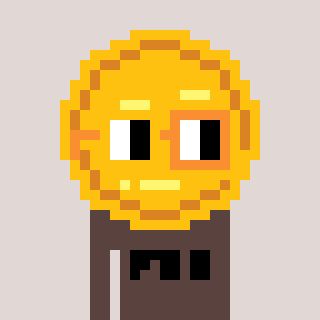
a pixel art character with square yellow and orange glasses, a medal-shaped head and a darkbrown-colored body on a warm background